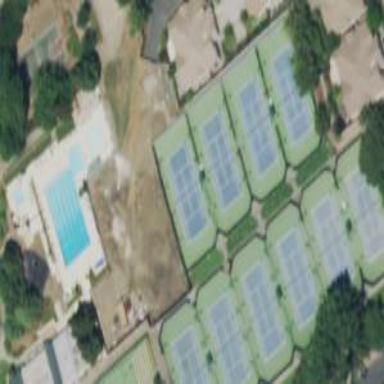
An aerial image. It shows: Tennis court on pitch.